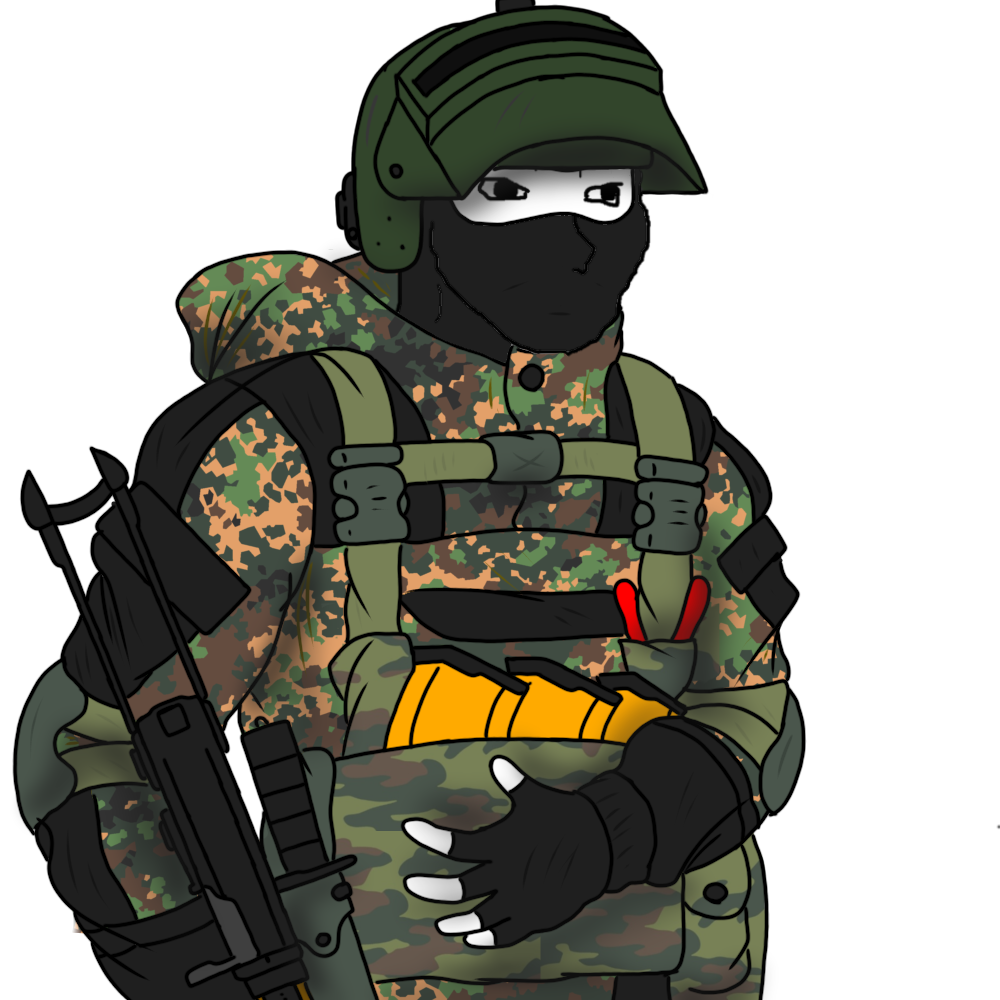
Label: 5_unsorted